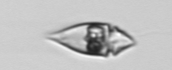
Label: Amphidinium